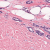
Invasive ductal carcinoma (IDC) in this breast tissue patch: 1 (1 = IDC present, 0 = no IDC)